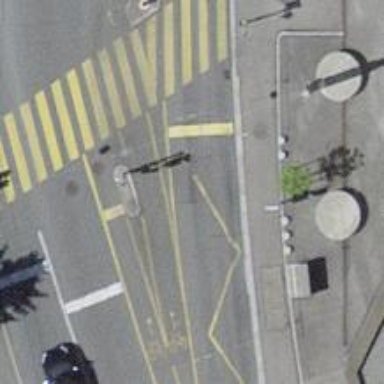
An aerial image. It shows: Bus stop equipped with public transport stop position.